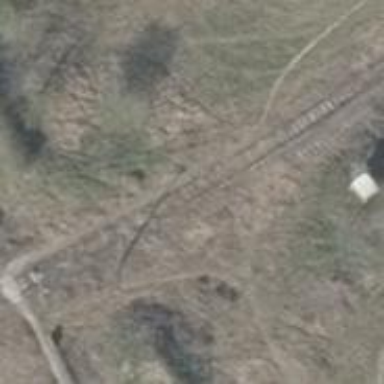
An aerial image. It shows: Abandoned historic railway spur.